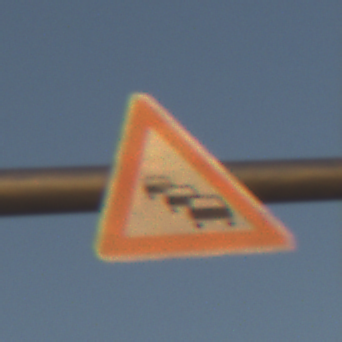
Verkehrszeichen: Stau
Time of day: SunriseSunset
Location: Outdoor (Nature)
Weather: Clear
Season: NotSpecified
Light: Natural